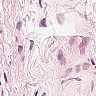
Metastatic tissue present: no